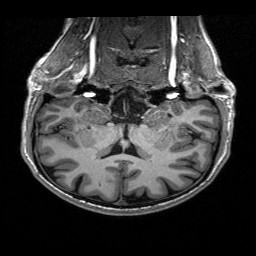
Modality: T1w
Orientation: sagittal
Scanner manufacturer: siemens
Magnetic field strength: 3 T
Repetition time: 2.3 s
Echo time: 0.00197 s